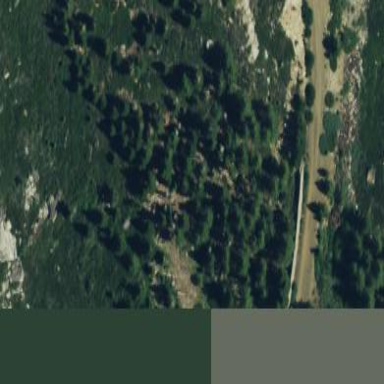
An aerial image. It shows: Evergreen forest with needle-leaved trees.